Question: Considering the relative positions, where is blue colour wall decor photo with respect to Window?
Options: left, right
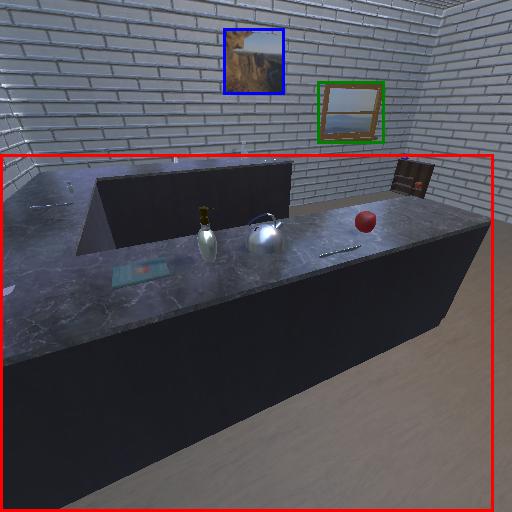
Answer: left